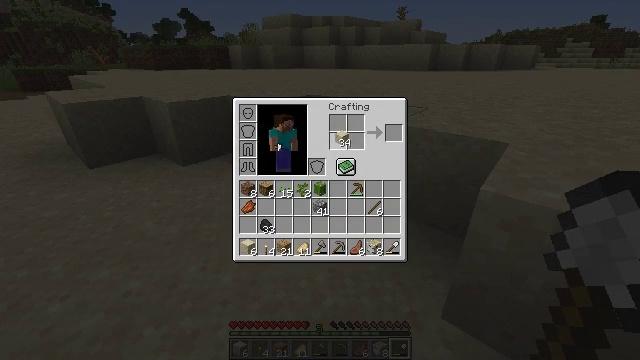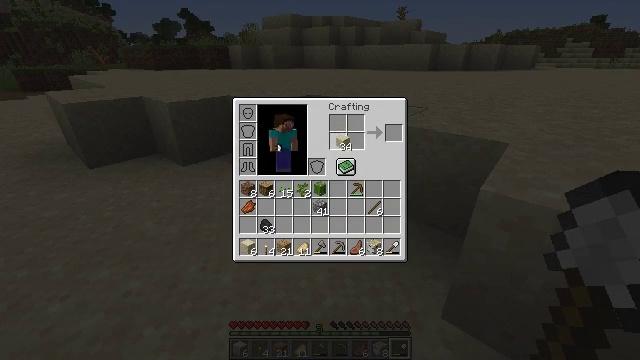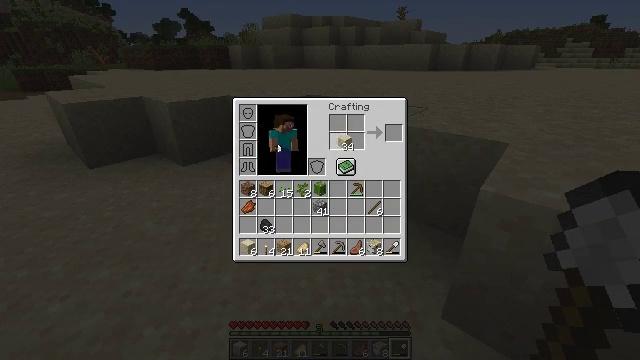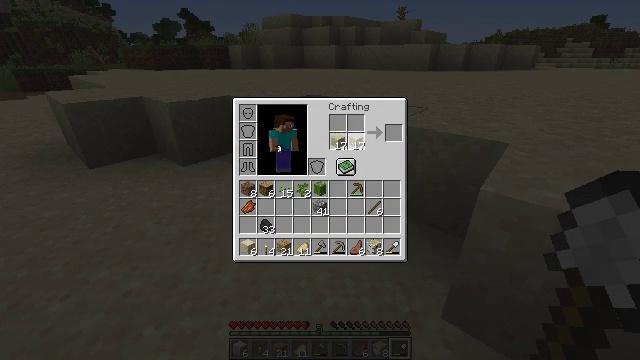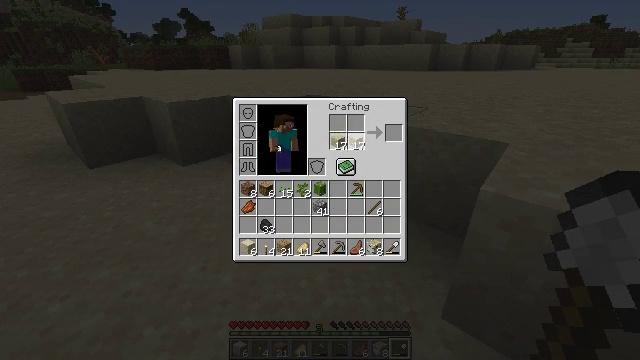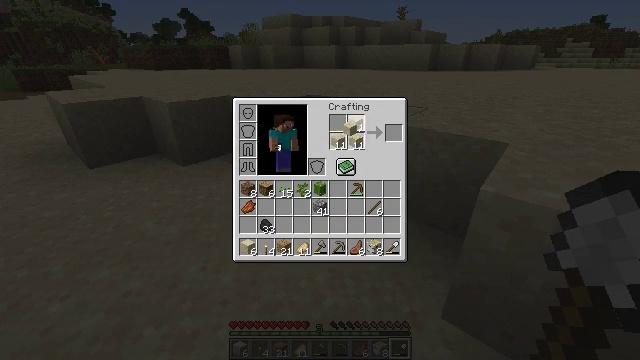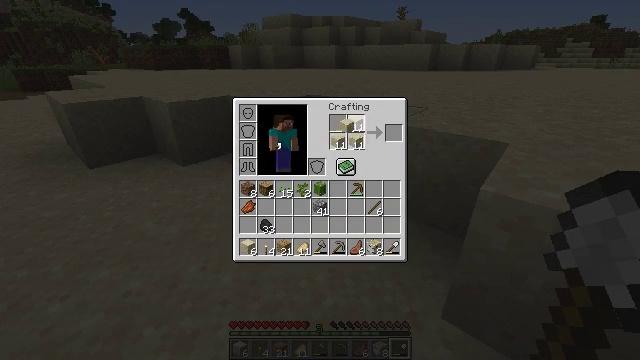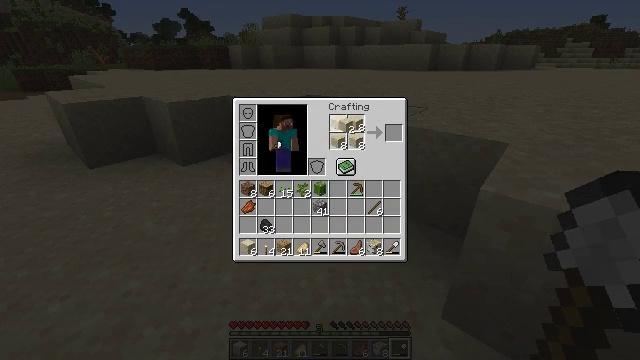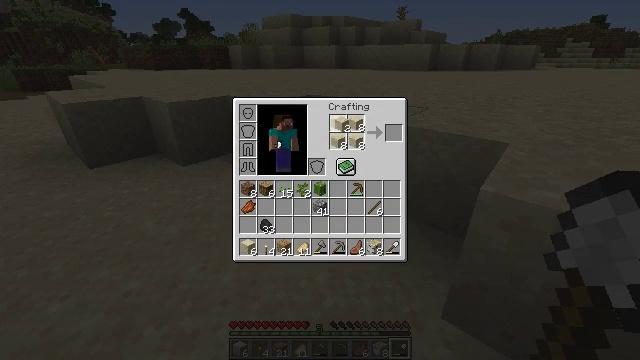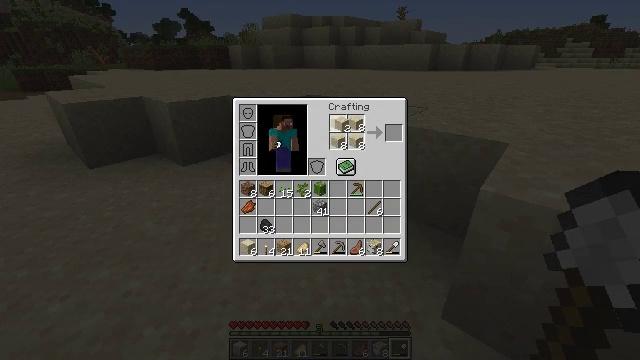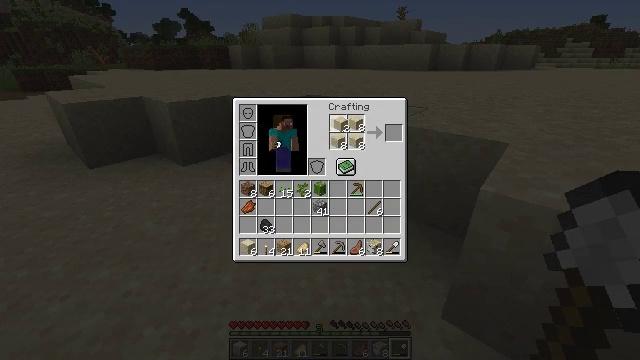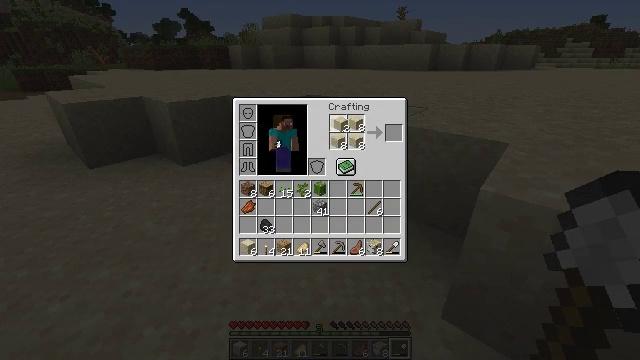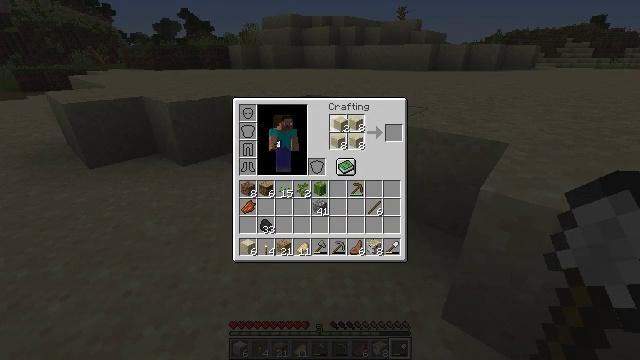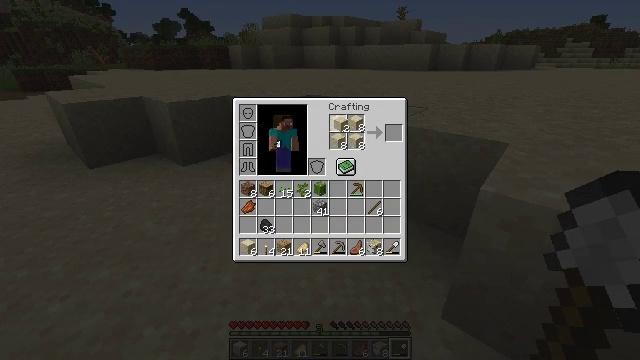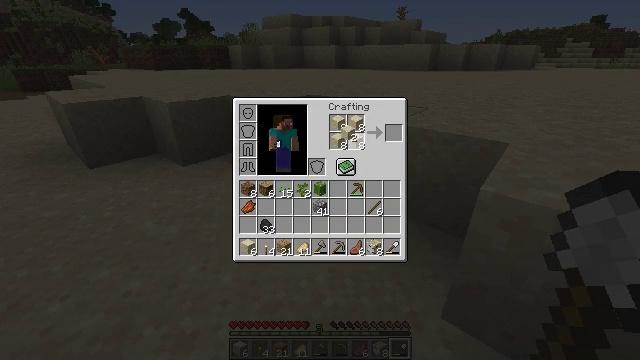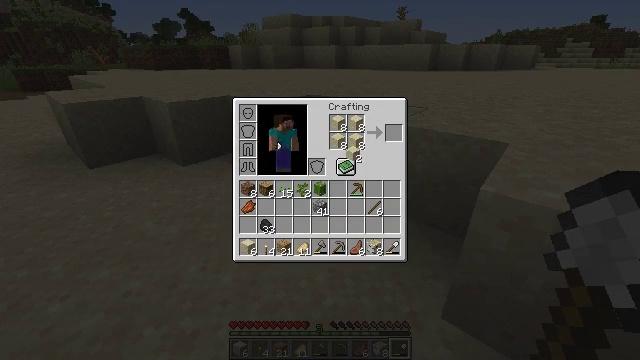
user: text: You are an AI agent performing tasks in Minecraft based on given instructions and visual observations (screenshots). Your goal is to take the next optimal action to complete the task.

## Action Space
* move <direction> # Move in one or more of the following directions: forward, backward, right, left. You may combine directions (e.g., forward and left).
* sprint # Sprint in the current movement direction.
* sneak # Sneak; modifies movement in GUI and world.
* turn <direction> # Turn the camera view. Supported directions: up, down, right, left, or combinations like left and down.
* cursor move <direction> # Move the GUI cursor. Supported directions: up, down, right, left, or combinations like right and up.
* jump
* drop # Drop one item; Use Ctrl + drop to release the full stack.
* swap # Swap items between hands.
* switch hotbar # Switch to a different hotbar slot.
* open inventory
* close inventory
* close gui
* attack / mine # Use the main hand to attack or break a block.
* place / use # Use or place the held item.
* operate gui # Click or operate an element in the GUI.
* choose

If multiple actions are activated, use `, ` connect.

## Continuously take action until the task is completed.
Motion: motion action
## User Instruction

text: Combine sand blocks in the crafting table to craft sandstone.
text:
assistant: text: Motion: operate gui
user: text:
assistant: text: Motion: operate gui
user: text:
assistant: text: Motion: operate gui
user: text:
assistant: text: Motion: operate gui
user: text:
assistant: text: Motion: cursor move up, operate gui
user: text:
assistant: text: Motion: operate gui
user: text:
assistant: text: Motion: operate gui
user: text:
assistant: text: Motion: operate gui
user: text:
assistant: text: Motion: operate gui
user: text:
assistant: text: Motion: operate gui
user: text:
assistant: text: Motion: operate gui
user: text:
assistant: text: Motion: operate gui
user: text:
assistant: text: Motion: no_op
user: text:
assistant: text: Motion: cursor move right and down
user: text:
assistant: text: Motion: cursor move down
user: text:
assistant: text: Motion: cursor move down
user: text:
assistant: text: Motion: cursor move down
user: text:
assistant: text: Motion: no_op
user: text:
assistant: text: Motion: cursor move left and down
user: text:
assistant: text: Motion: cursor move left and down
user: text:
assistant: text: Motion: no_op
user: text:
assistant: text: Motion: no_op
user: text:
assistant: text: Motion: no_op
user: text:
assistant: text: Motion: no_op
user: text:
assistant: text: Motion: no_op
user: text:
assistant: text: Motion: no_op
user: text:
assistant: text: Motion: no_op
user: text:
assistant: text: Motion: operate gui
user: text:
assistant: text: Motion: operate gui
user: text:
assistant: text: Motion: operate gui